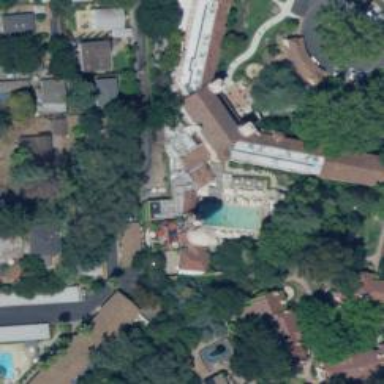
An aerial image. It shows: Hotel building.